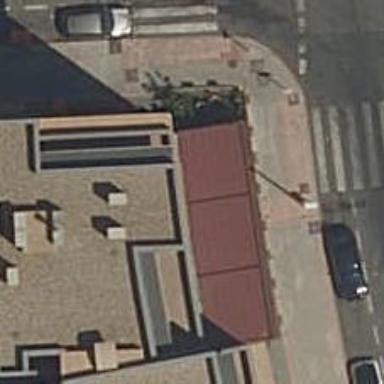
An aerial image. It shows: Restaurant.